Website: lowes
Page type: receipt
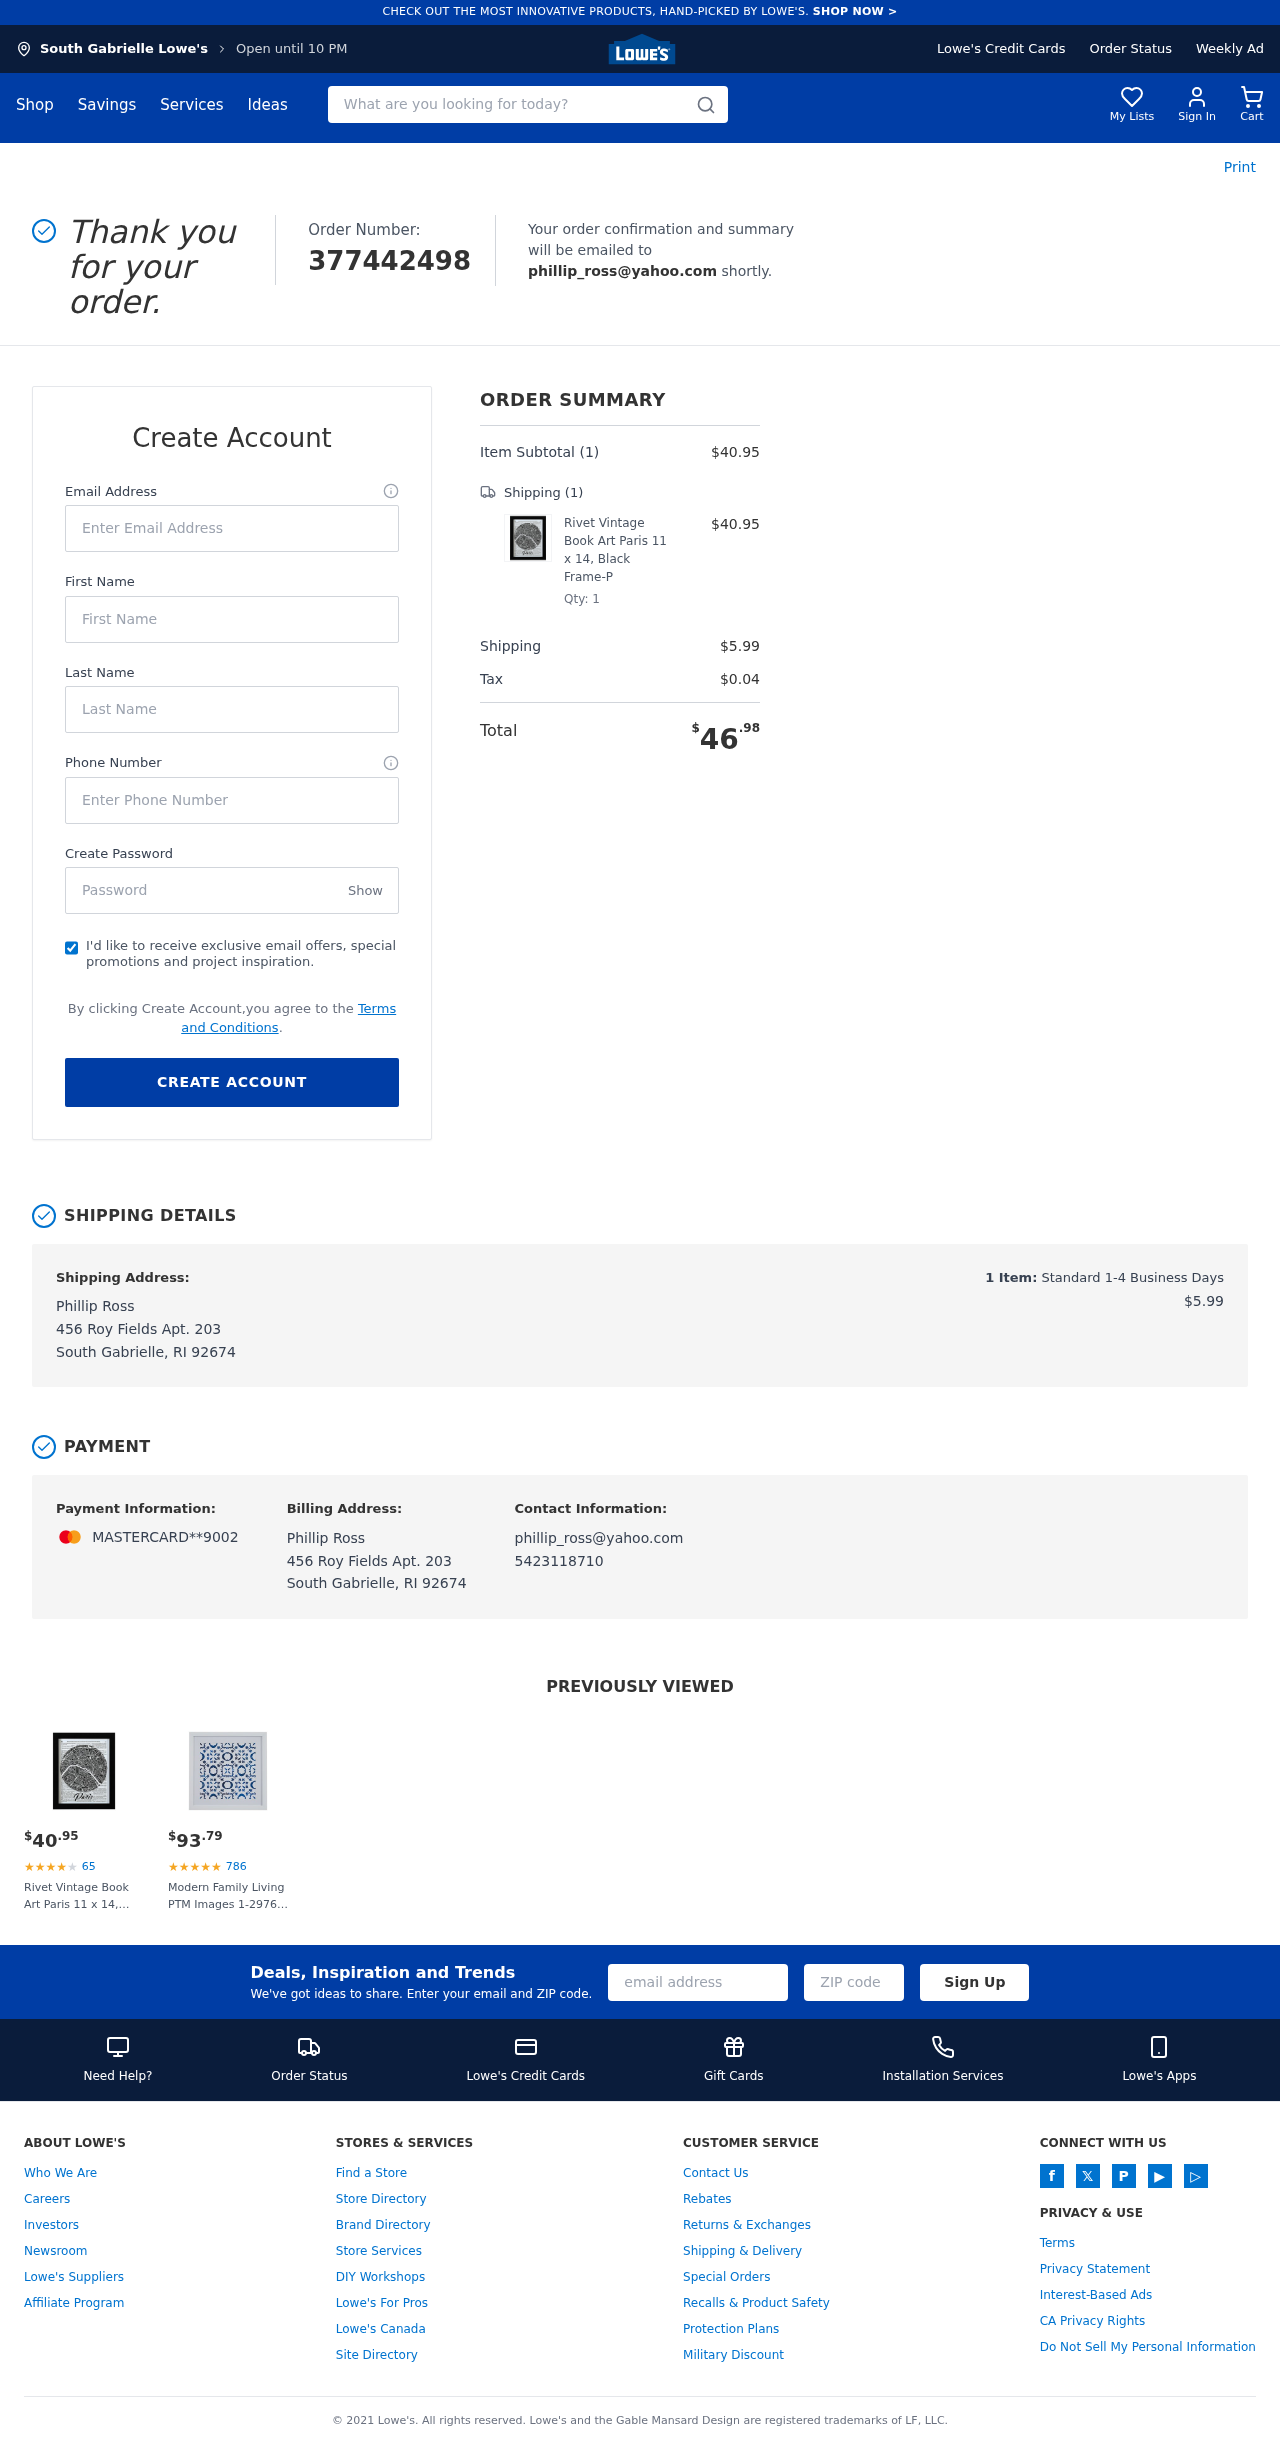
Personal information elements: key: PII_CARD_LAST4
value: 9002
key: PII_CARD_TYPE
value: MASTERCARD
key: PII_CITY
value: South Gabrielle
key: PII_EMAIL
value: phillip_ross@yahoo.com
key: PII_FULLNAME
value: Phillip Ross
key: PII_PHONE
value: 5423118710
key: PII_STREET
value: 456 Roy Fields Apt. 203
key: PII_FIRSTNAME
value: Phillip
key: PII_LASTNAME
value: Ross
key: PII_CITY_STATE_ZIP
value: South Gabrielle, RI 92674
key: PII_FULLNAME2
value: Phillip Ross
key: PII_FULLNAME3
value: Phillip Ross
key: PII_FIRSTNAME2
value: Phillip
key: PII_FIRSTNAME3
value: Phillip
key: PII_LASTNAME2
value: Ross
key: PII_LASTNAME3
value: Ross
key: PII_FIRSTNAME_DERIVED
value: Phillip
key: PII_LASTNAME_DERIVED
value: Ross
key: PII_FULLNAME_DERIVED
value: Phillip Ross
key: PII_NAME_FULL_DERIVED
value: Phillip Ross
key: PII_STREET2
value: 456 Roy Fields Apt. 203
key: PII_CITY_STATE_ZIP2
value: South Gabrielle, RI 92674
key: PII_LOGIN_USERNAME
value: phillip_ross
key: PII_EMAIL2
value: phillip_ross@yahoo.com
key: PII_EMAIL3
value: phillip_ross@yahoo.com
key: PII_LOGIN_USERNAME2
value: phillip_ross
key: PII_LOGIN_USERNAME3
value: phillip_ross
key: PII_PHONE_LINE
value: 8710
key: PII_PHONE_SUFFIX
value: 8710
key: PII_PHONE2
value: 5423118710
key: PII_PHONE3
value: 5423118710
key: PII_PHONE_NUMERIC
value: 5423118710
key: PII_PHONE_LINE_NUMERIC
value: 8710
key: PII_PHONE_SUFFIX_NUMERIC
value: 8710
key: PII_PHONE2_NUMERIC
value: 5423118710
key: PII_PHONE3_NUMERIC
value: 5423118710
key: PII_PHONE_DIGITS
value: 5423118710
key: PII_PHONE_LAST4
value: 8710
Product elements: key: PRODUCT1_NAME
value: Rivet Vintage Book Art Paris 11 x 14, Black Frame-P
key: PRODUCT1_PRICE
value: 40.95
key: PRODUCT1_QUANTITY
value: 1
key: PRODUCT2_NAME
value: Modern Family Living PTM Images 1-29769 Collection Framed and matted giclee Print on Paper Under Gla
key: PRODUCT2_NUM_RATINGS
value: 786
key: PRODUCT2_PRICE
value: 93.79
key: PRODUCT1_PRICE2
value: $40.95
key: PRODUCT1_RATING2
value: ★
★
★
★
★
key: PRODUCT1_NUM_RATINGS2
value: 65
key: PRODUCT1_NAME2
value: Rivet Vintage Book Art Paris 11 x 14, Black Frame-P
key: PRODUCT2_RATING
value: ★
★
★
★
★
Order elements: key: ORDER_ID
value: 377442498
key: ORDER_NUM_ITEMS
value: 1
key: ORDER_SUBTOTAL
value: $40.95
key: ORDER_NUM_ITEMS2
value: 1
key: ORDER_SHIPPING_COST
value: $5.99
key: ORDER_TAX
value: $0.04
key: ORDER_TOTAL
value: $46.98
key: ORDER_NUM_ITEMS3
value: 1
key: ORDER_SHIPPING_COST2
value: $5.99
Search elements: key: HEADER_SEARCH
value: What are you looking for today?